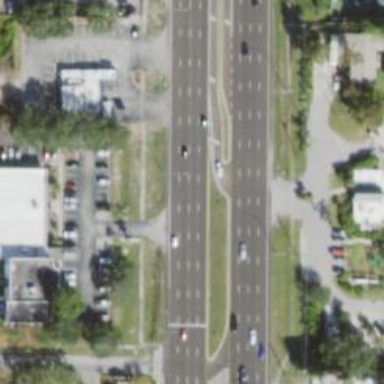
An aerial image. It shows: Trunk link highway.